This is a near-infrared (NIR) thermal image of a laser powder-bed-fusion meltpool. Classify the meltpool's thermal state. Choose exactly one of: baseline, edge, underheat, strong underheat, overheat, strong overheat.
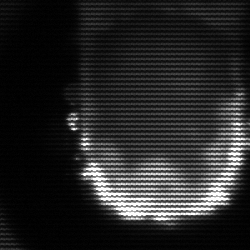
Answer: baseline